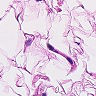
Metastatic tissue present: no